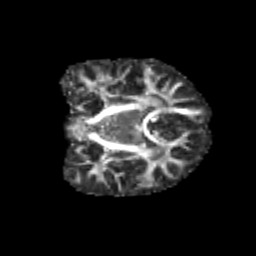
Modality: FA
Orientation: coronal
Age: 12
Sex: female
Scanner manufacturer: siemens
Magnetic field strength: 3 T
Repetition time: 3.8 s
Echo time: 0.07 s